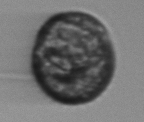
Label: Margalefidinium